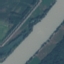
Label: River